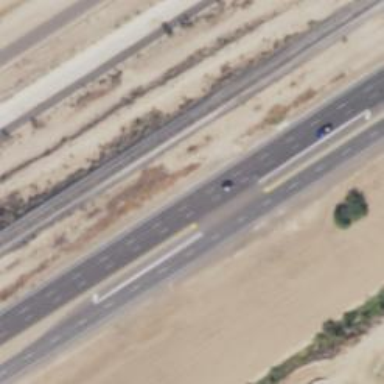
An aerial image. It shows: Primary link road with asphalt surface.